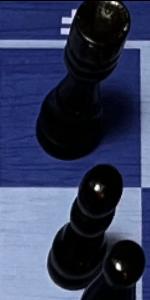
Label: Pawn_Black